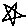
Label: star